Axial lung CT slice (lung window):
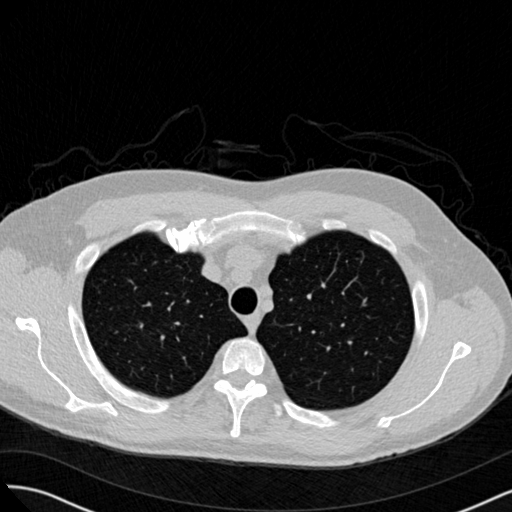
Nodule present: no